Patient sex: F
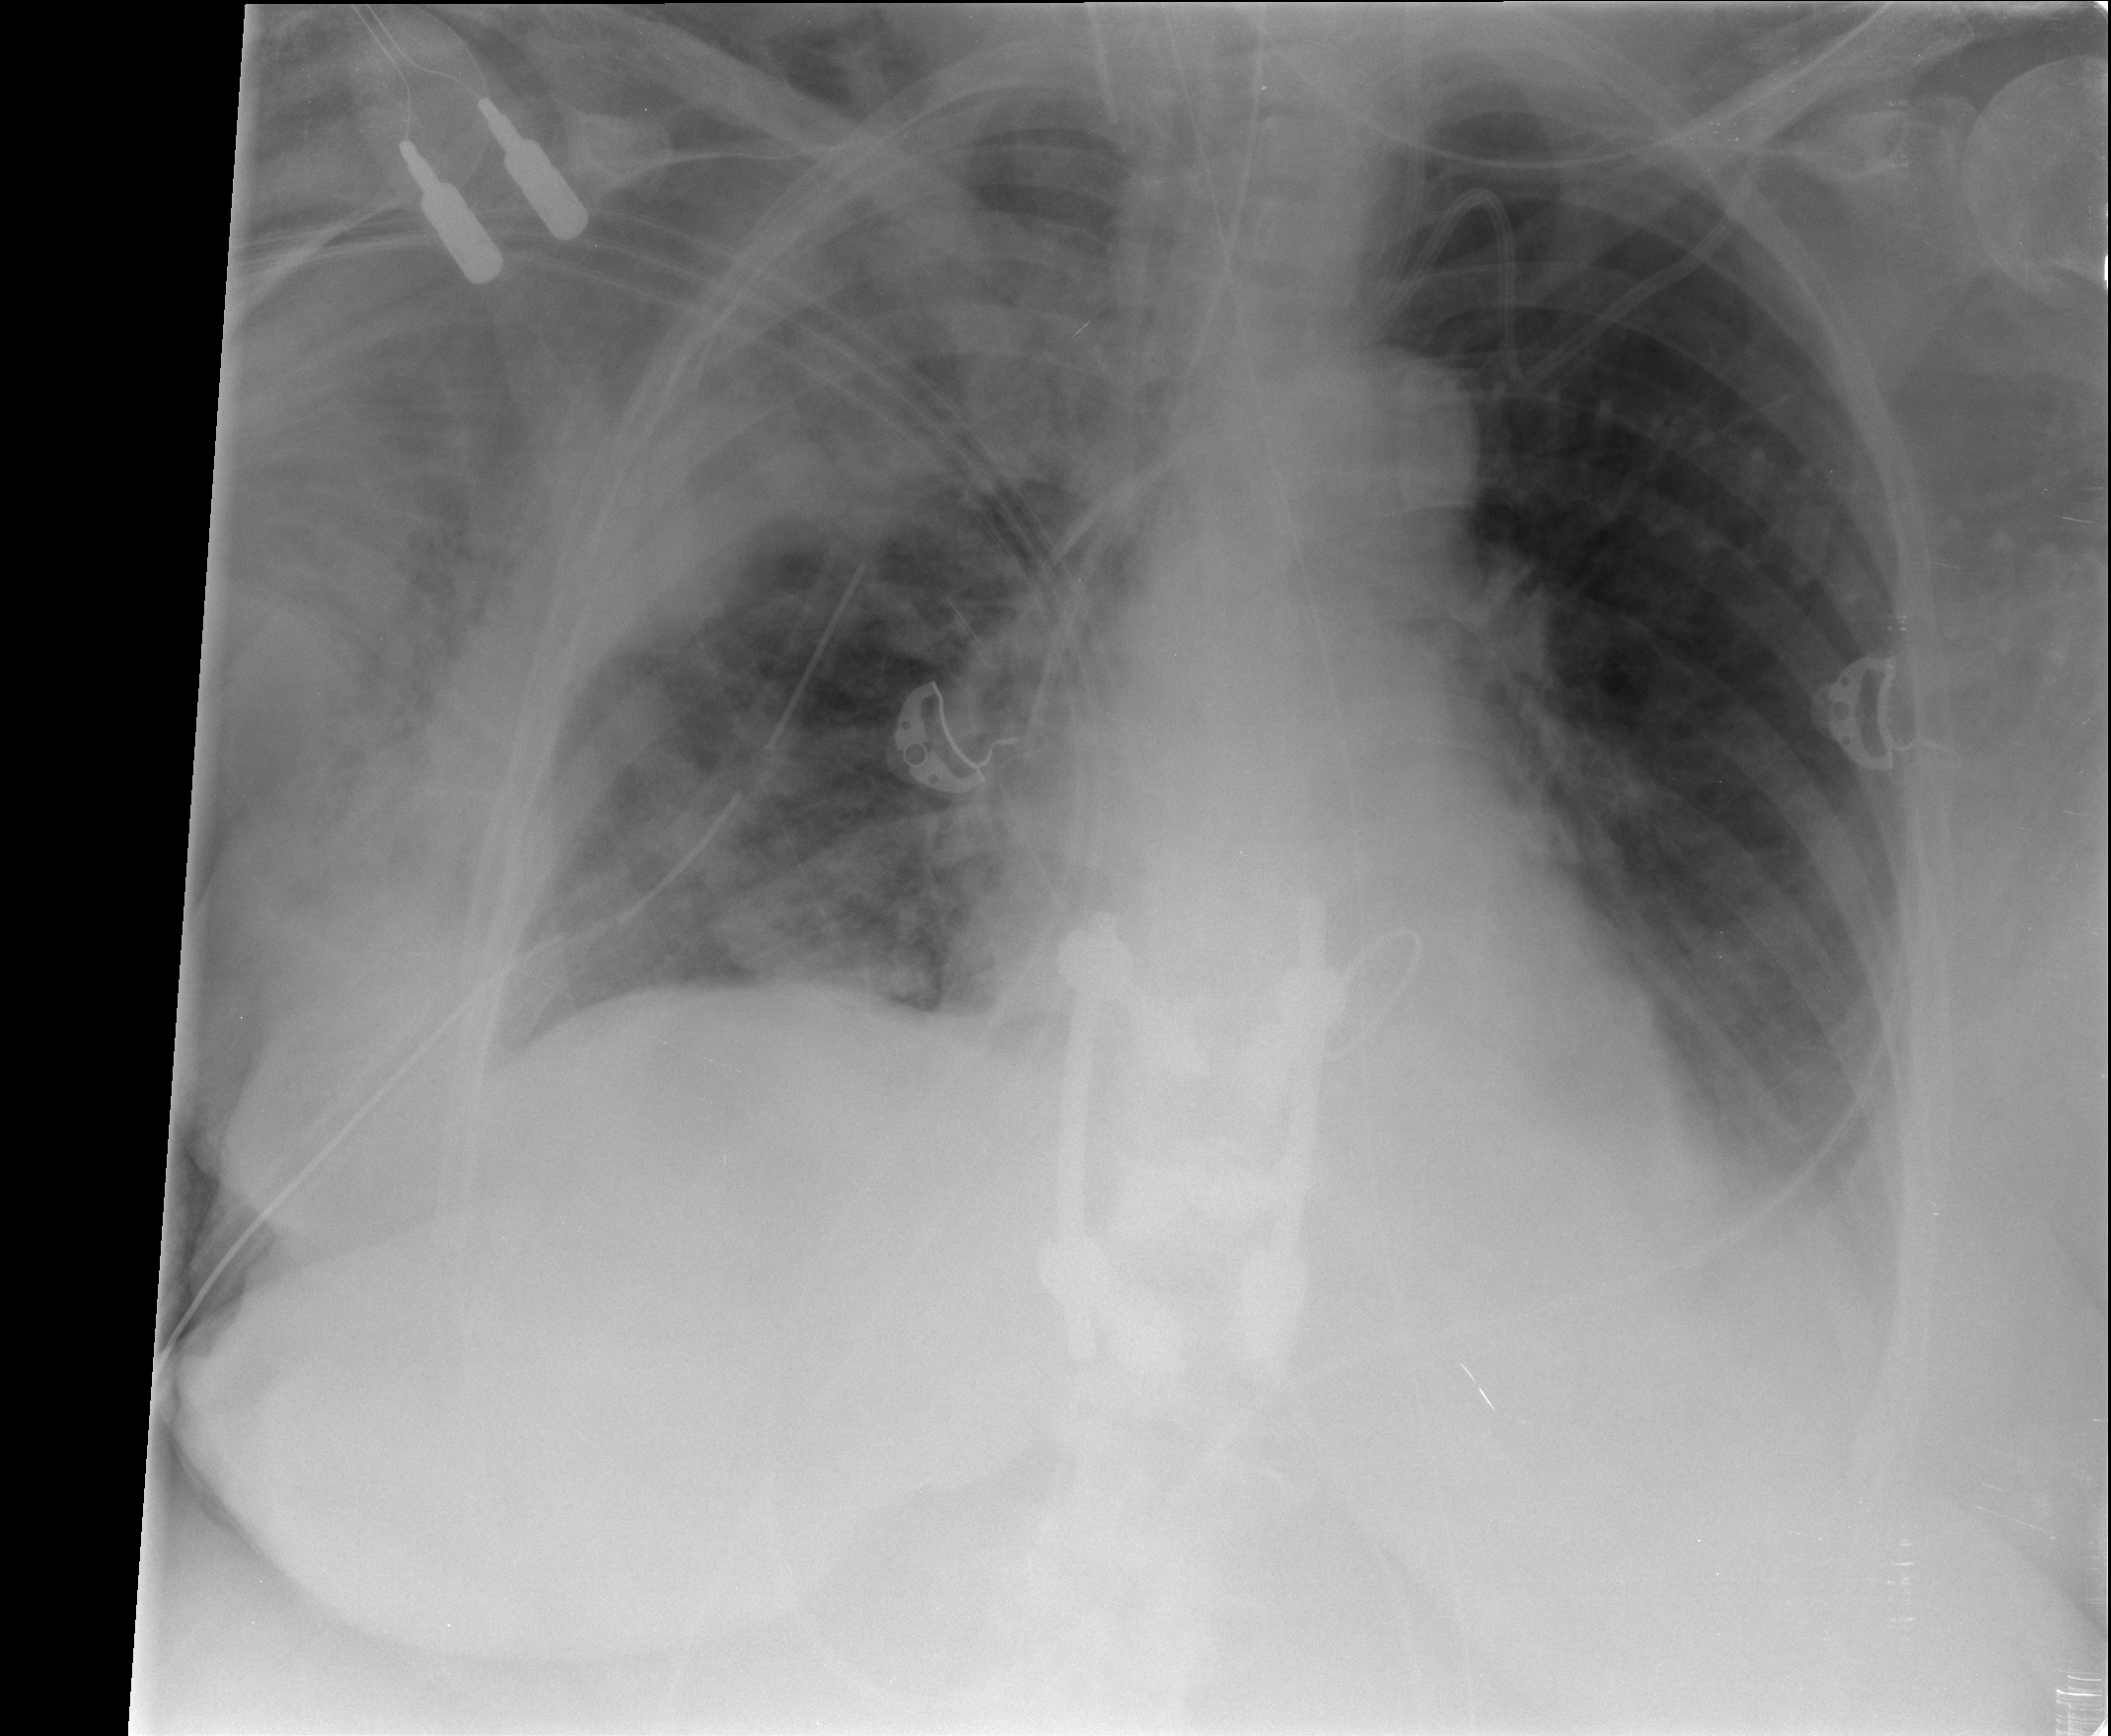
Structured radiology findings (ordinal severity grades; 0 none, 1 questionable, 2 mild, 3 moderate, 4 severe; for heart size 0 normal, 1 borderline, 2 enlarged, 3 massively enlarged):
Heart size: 2
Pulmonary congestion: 2
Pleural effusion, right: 1
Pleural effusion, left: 2
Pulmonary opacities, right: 3
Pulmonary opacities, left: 1
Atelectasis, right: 3
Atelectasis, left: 2